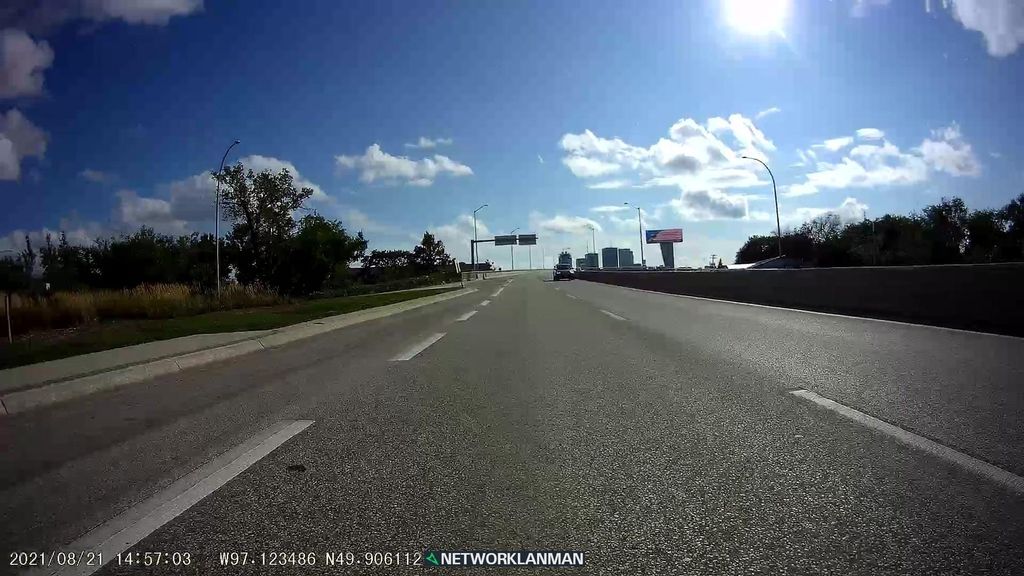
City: winnipeg